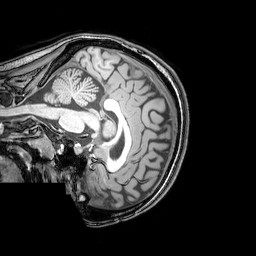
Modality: T1w
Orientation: sagittal
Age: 26
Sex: female
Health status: healthy
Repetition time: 0.081 s
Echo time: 0.037 s